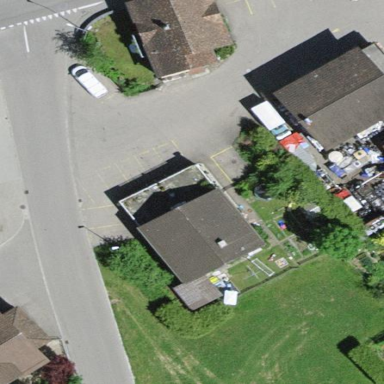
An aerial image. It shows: Detached building with white gabled roof.